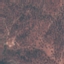
Land use / land cover: HerbaceousVegetation